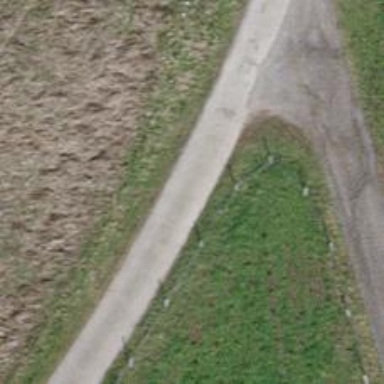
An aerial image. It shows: Paved track with grade 1 tracktype.